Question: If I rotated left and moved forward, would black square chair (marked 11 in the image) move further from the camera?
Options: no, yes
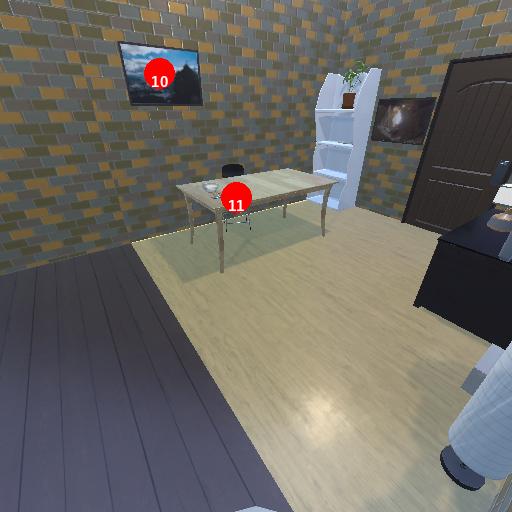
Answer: no